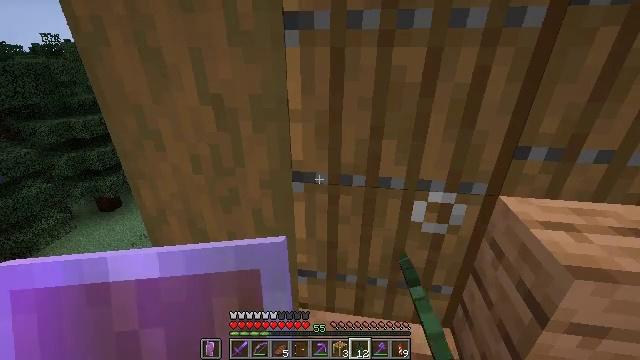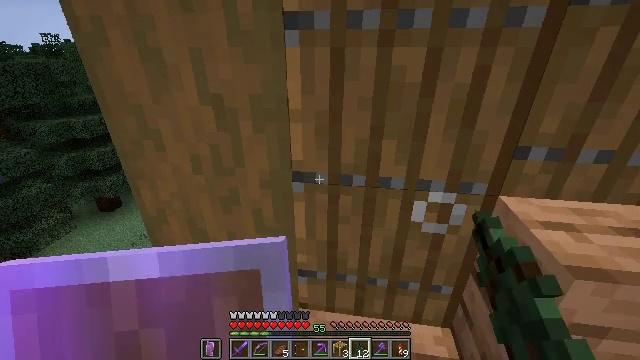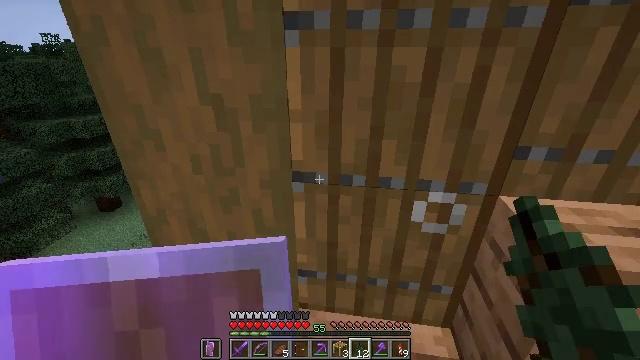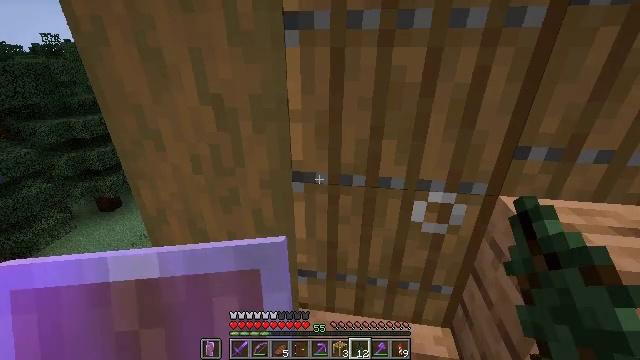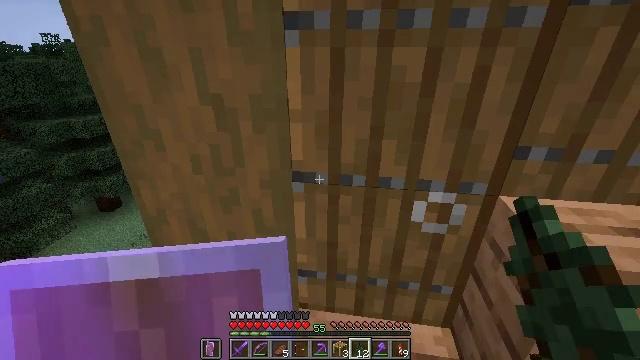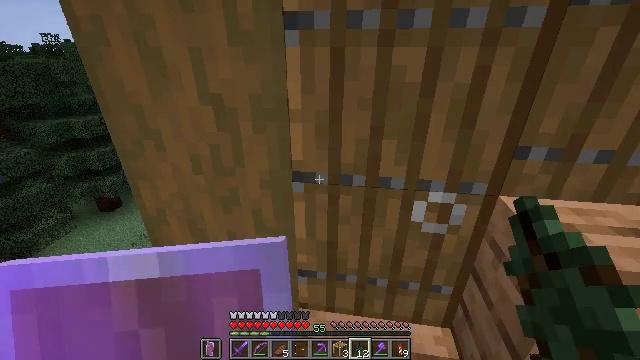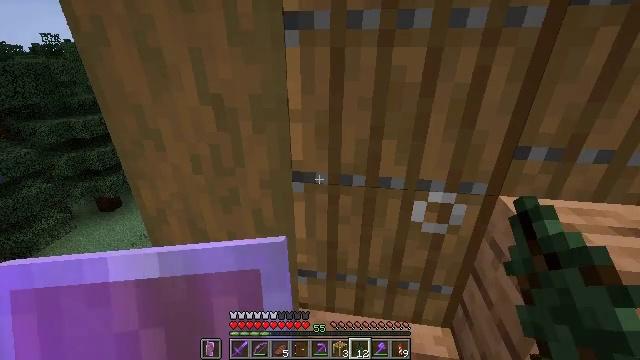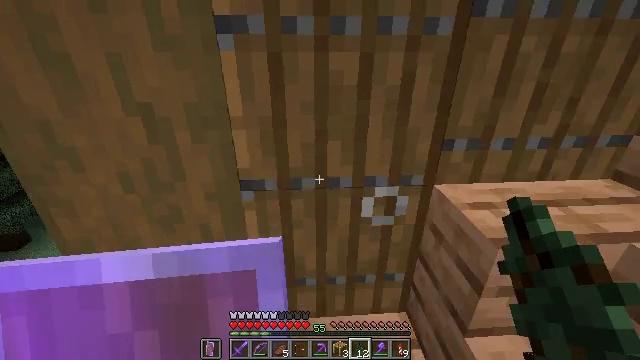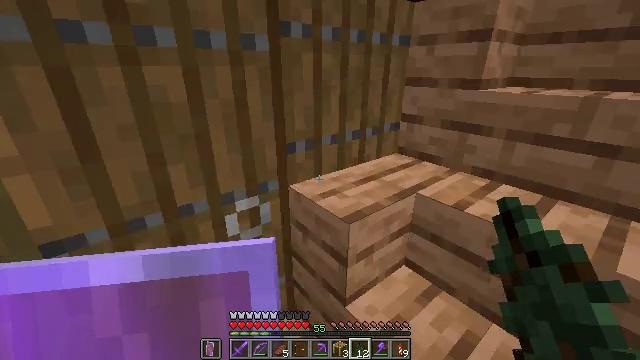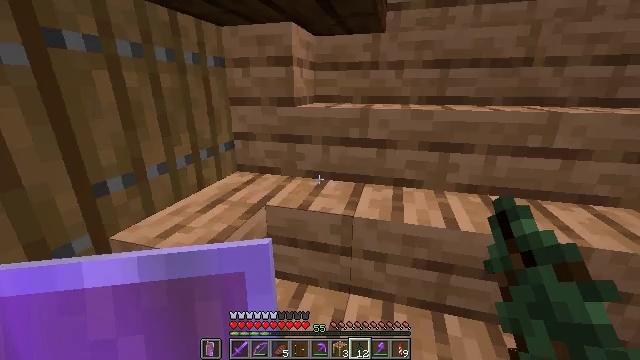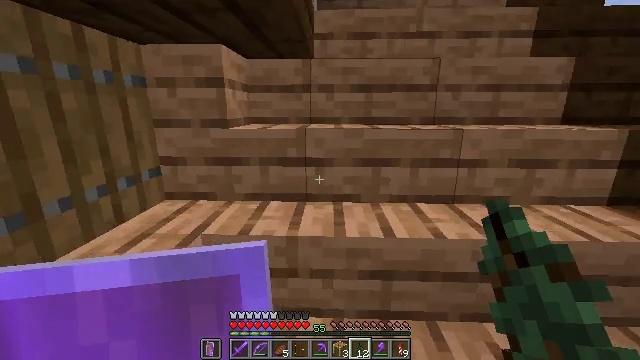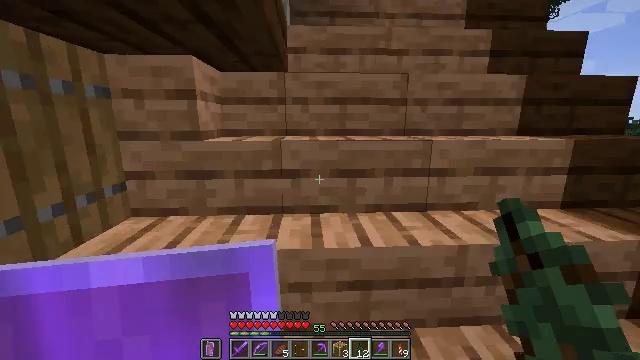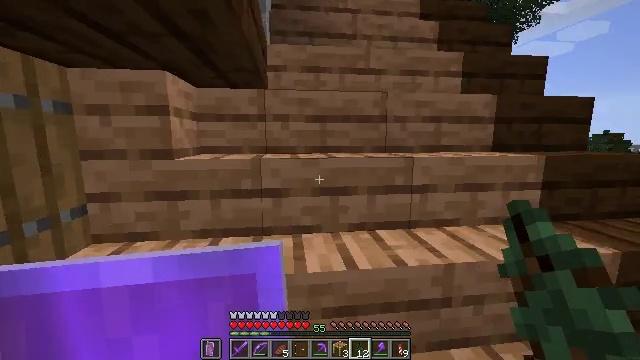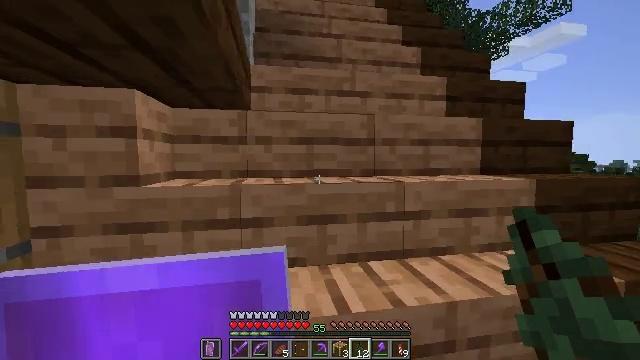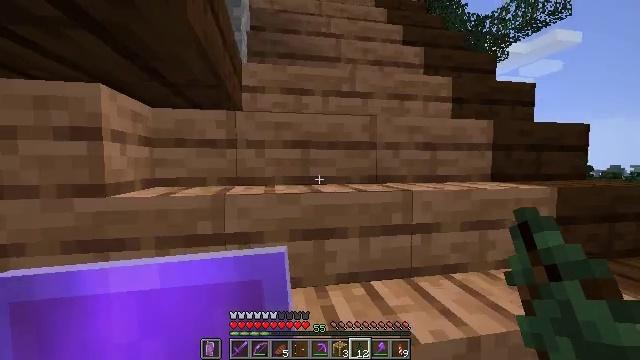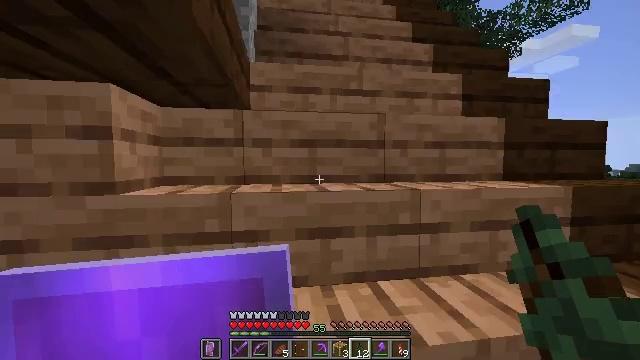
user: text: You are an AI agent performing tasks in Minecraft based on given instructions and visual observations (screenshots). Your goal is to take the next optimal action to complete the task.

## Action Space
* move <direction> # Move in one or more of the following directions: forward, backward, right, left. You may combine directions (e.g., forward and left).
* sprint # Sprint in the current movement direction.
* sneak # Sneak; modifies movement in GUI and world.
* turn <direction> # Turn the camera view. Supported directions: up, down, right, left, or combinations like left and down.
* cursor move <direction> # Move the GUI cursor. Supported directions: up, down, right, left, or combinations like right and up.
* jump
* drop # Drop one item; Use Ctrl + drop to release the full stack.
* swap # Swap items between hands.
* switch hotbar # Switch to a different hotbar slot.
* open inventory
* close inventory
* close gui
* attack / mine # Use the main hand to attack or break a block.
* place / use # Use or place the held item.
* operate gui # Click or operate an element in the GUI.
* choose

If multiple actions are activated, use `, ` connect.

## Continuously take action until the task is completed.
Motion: motion action
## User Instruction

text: Mine the brown shulker box.
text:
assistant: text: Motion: no_op
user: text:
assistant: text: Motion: no_op
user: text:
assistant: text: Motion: no_op
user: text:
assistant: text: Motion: no_op
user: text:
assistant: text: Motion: no_op
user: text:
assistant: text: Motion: no_op
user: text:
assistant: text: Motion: turn right
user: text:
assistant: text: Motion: turn right and up
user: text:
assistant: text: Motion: turn right and up
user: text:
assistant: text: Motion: turn right and up
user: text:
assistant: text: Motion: turn right and up
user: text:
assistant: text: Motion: move forward, turn right and up
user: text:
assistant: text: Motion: move forward, turn right and up
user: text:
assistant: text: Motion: move forward, turn up
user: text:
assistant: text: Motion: move forward, turn left
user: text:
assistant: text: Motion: move forward, turn left
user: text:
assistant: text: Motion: move forward
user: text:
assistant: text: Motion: move forward
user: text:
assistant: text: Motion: move forward
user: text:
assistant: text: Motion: move forward, turn left
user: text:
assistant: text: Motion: move forward, turn left and down
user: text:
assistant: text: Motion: move forward, turn left and down
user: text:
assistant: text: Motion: move forward
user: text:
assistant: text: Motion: move forward
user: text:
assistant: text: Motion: move forward
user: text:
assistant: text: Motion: move forward
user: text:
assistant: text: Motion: move forward, turn left
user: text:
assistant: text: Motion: move forward, turn left and down
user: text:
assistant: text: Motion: turn left and down
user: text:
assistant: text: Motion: turn left and down